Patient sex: M
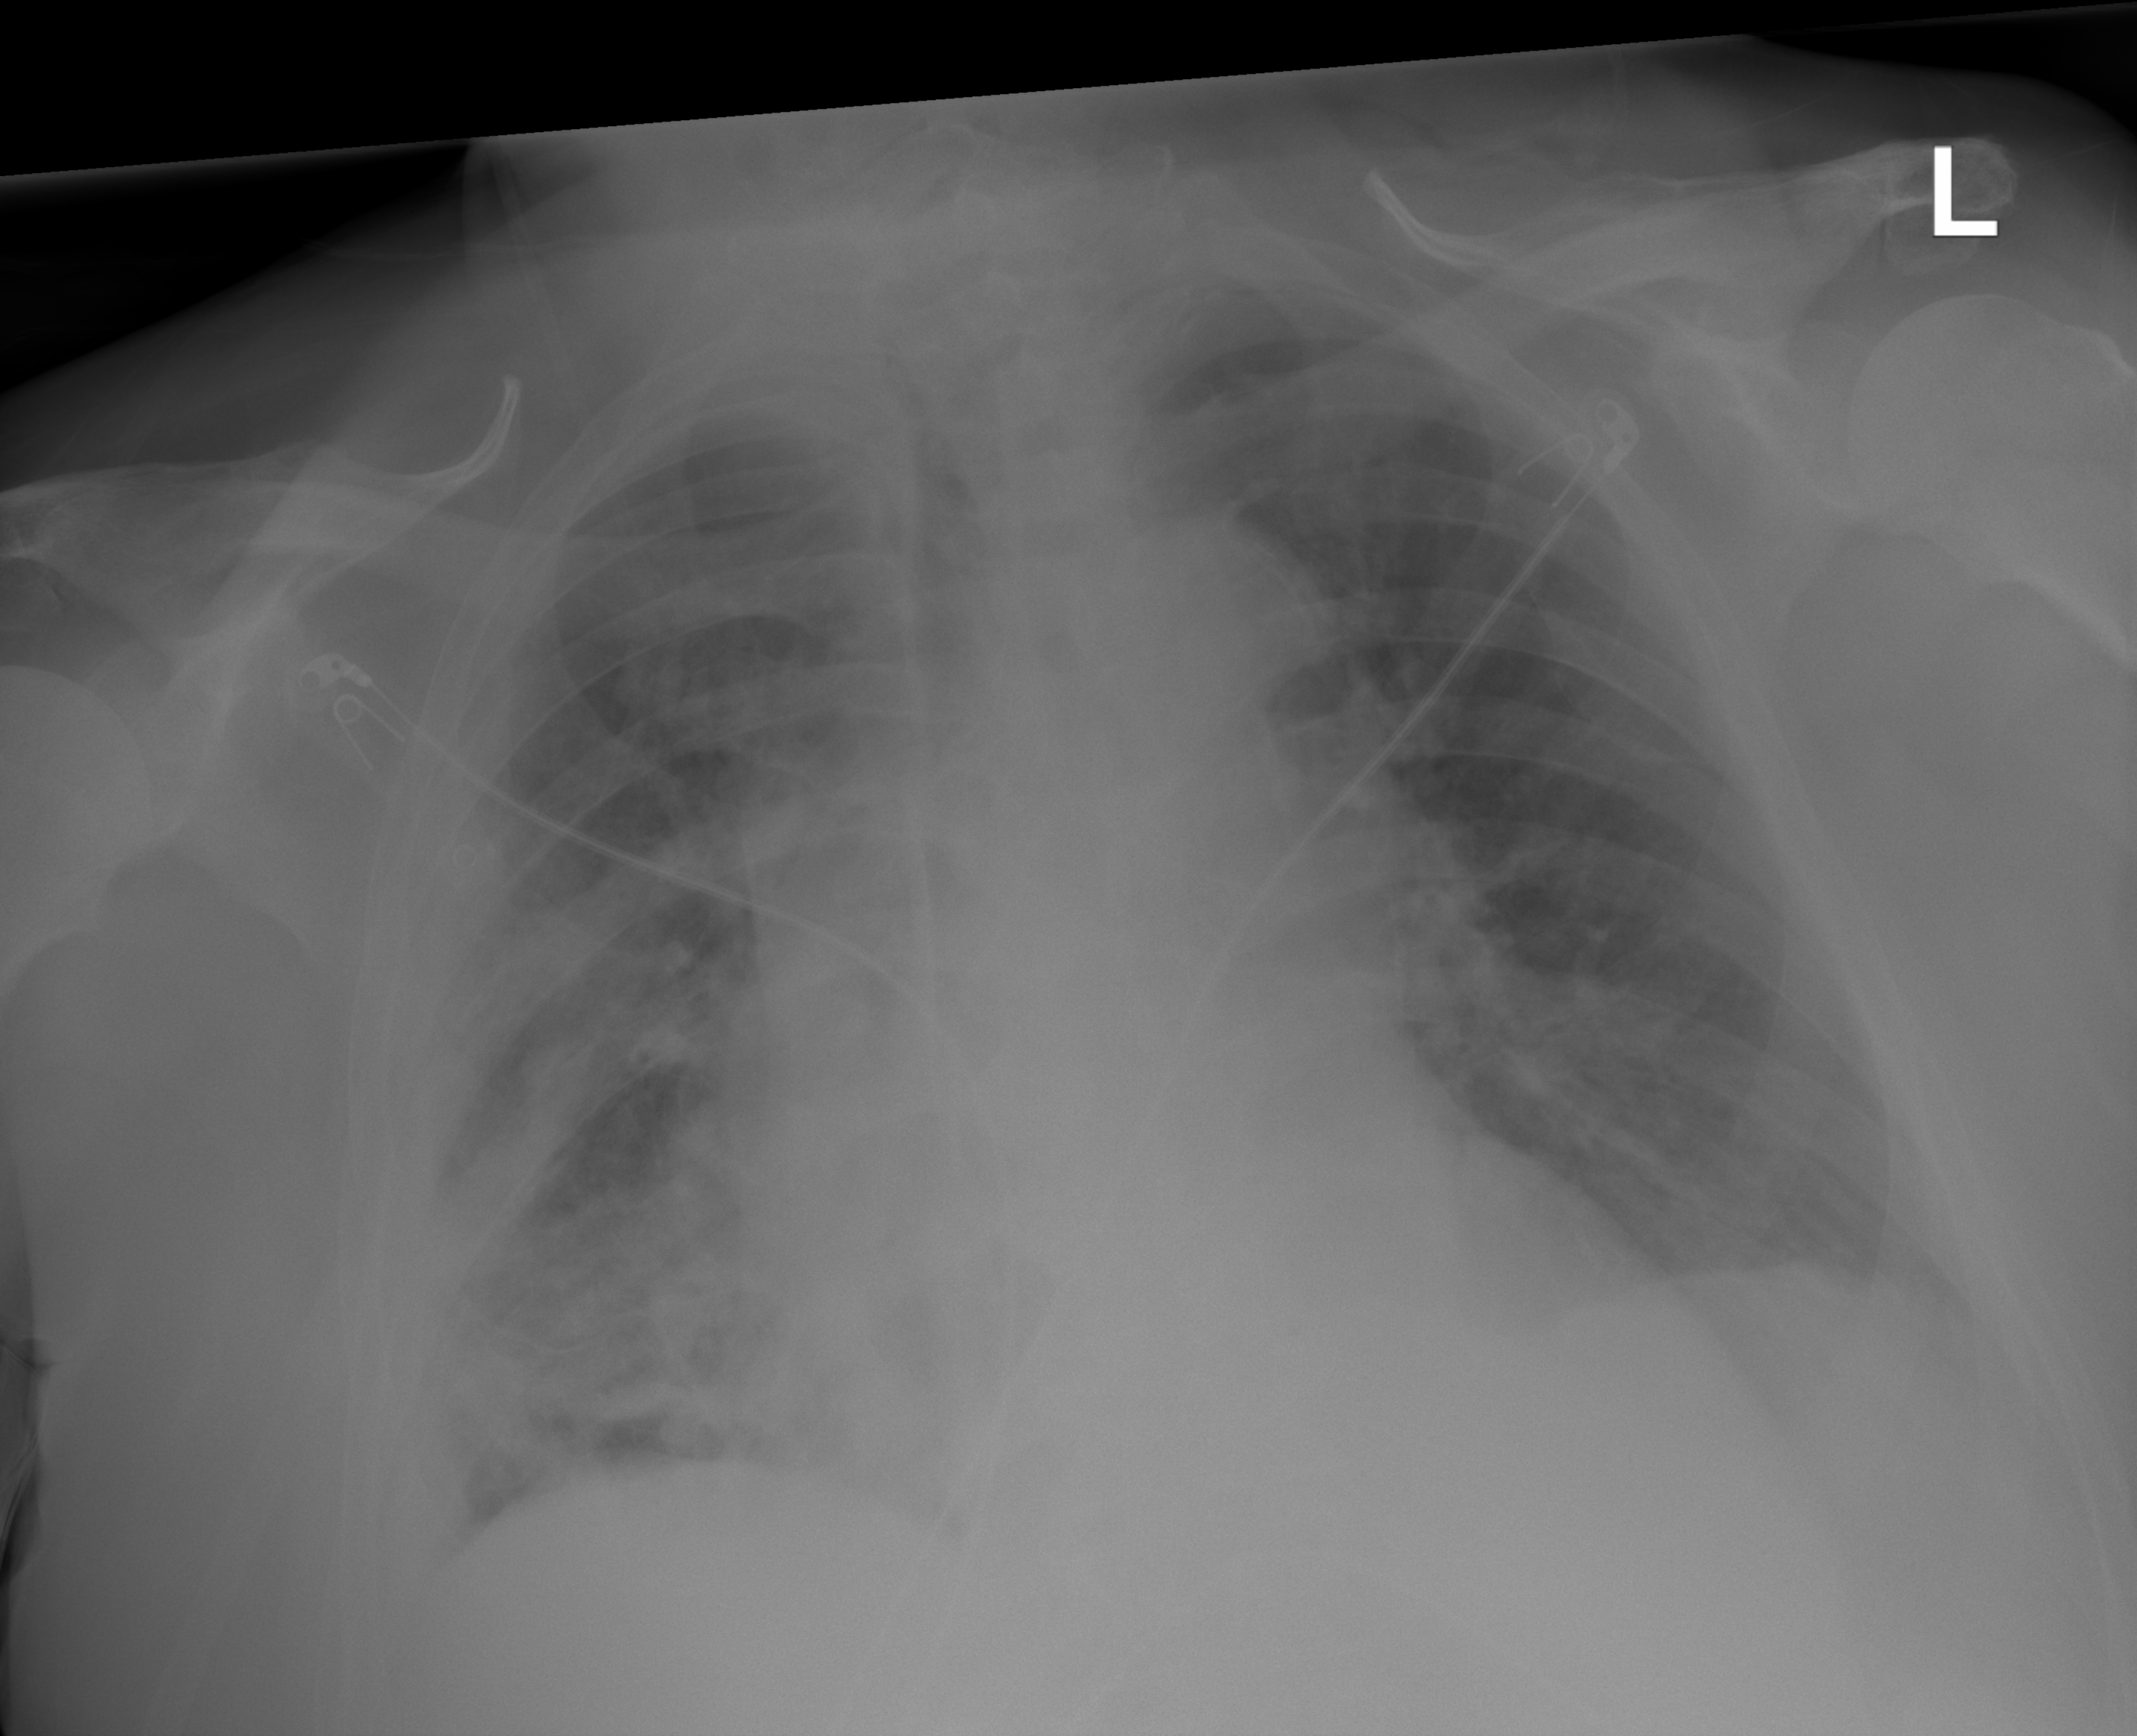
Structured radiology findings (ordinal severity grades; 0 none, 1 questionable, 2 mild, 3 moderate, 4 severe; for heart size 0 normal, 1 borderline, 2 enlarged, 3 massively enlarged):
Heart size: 2
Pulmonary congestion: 2
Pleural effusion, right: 2
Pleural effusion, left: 2
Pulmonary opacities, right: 3
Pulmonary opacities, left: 2
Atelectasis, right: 2
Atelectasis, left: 2